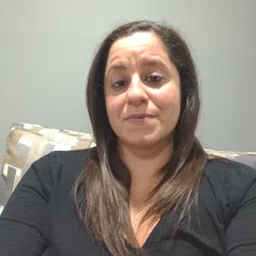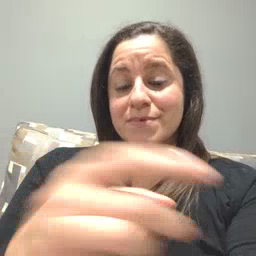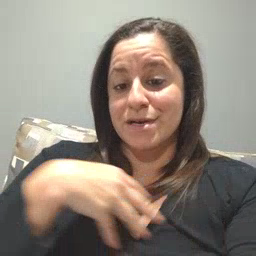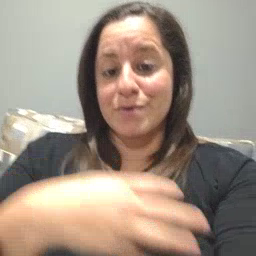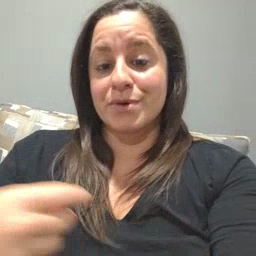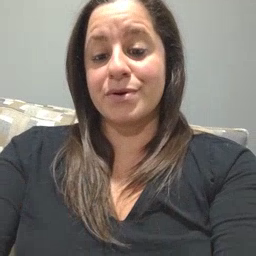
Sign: zebra